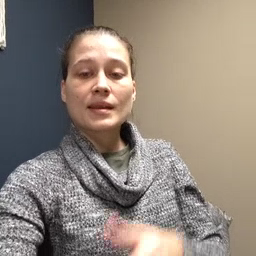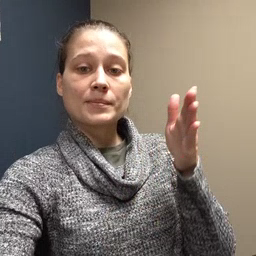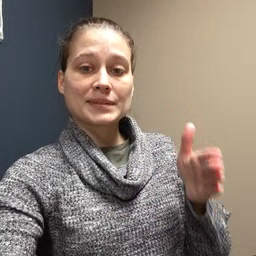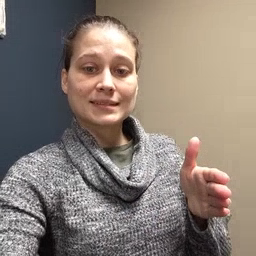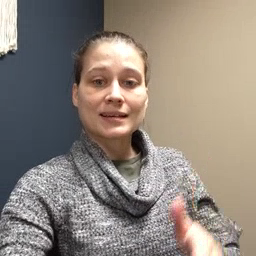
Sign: beside